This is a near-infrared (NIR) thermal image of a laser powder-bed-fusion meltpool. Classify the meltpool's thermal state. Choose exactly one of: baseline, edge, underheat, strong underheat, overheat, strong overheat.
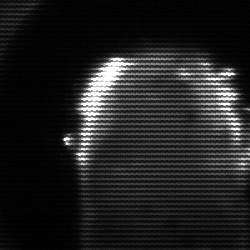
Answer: baseline